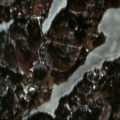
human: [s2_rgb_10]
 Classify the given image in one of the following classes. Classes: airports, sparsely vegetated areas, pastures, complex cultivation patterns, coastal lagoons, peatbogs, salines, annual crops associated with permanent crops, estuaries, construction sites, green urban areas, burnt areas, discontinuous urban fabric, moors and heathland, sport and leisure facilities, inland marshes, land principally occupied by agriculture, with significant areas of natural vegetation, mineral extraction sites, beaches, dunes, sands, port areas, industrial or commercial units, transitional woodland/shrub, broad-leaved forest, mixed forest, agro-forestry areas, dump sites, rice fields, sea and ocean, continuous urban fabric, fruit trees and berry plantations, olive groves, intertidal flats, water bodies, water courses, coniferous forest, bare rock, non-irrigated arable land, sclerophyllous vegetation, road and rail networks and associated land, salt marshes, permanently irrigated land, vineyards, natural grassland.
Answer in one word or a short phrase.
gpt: coniferous forest, mixed forest, water bodies